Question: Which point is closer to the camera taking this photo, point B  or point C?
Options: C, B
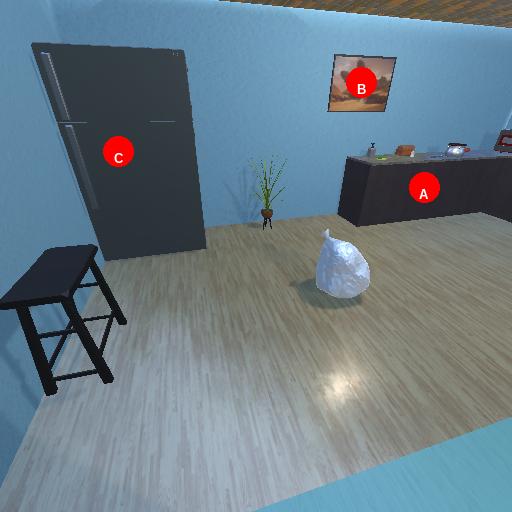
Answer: C